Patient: sex M, age 67
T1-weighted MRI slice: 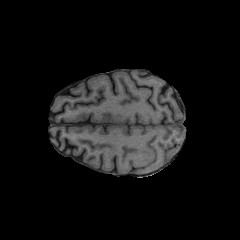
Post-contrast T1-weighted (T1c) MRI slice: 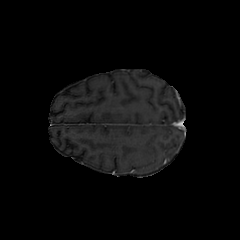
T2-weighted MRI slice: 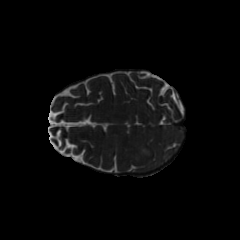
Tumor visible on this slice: yes
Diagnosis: Glioblastoma, IDH-wildtype
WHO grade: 4